Field crop: maize
Growth stage: 2
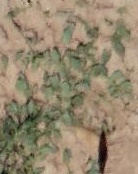
Species: convolvulus